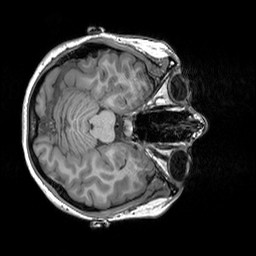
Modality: T1w
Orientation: axial
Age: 21
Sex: female
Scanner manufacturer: siemens
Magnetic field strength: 3 T
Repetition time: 2.3 s
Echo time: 0.00303 s